Question: I want to summarize the "count" field where "Room" and "object code" are equal.
Any ideas?

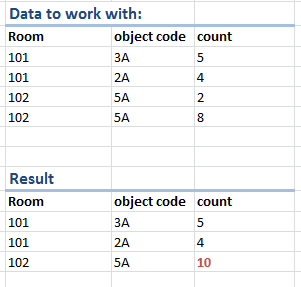
Answer: I have no idea how is your context set, what is the table name and dozen other things that are necessary to answer your question, but it will definitely use 'GroupBy' LINQ method, something like:
'''
var results = db.TableName.GroupBy(x => new { x.Room, x.ObjectCode })
.Select(g => new { g.Key.Room, g.Key.ObjectCode, Count = g.Sum(x => x.Code) })
.ToList();
'''